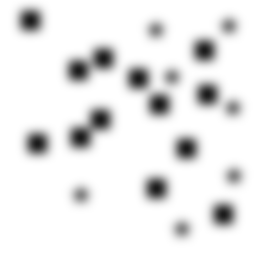
Squares: 13
Triangles: 0
Stars: 7
Total shapes: 20